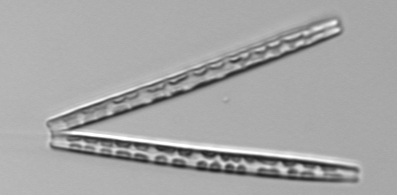
Label: Thalassionema